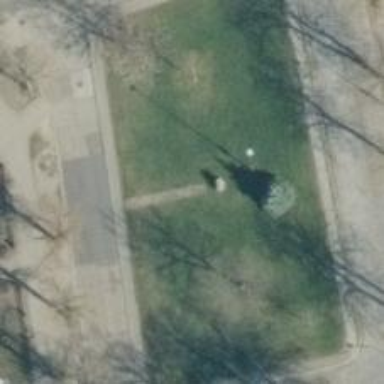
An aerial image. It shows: Historic memorial.